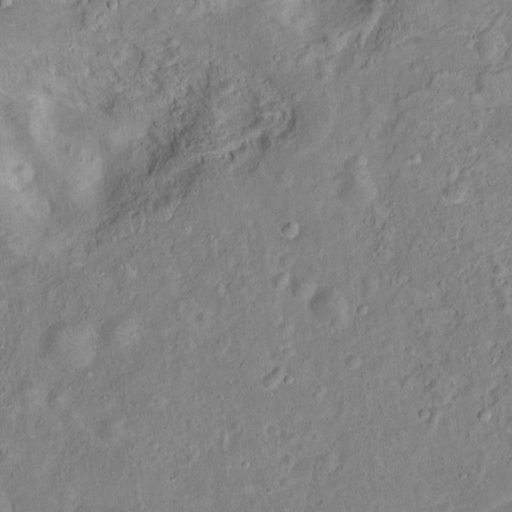
Classes present: Background, Cone